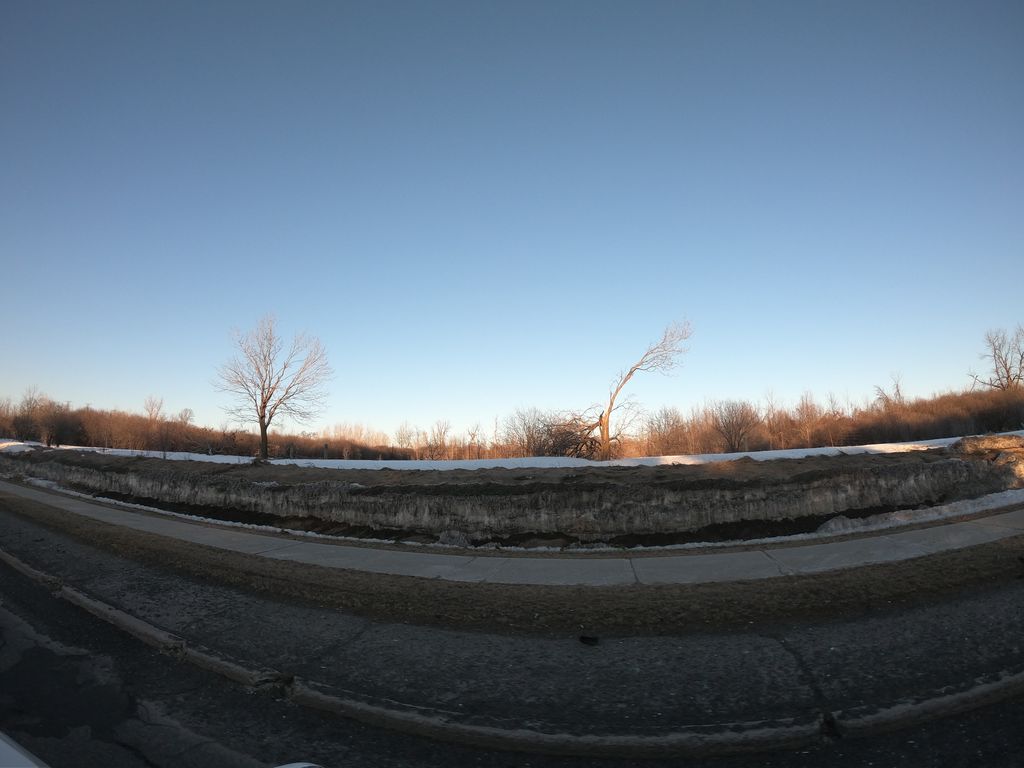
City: ottawa-gatineau